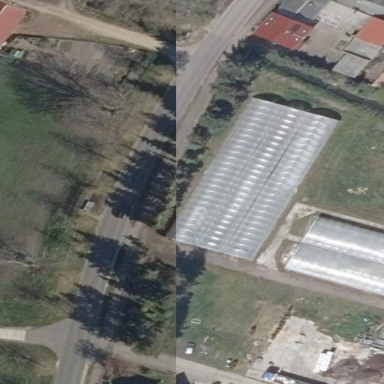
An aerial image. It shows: Greenhouse.